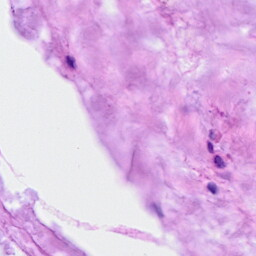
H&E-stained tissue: Breast